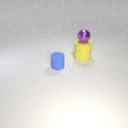
small purple metal sphere above large yellow rubber cylinder